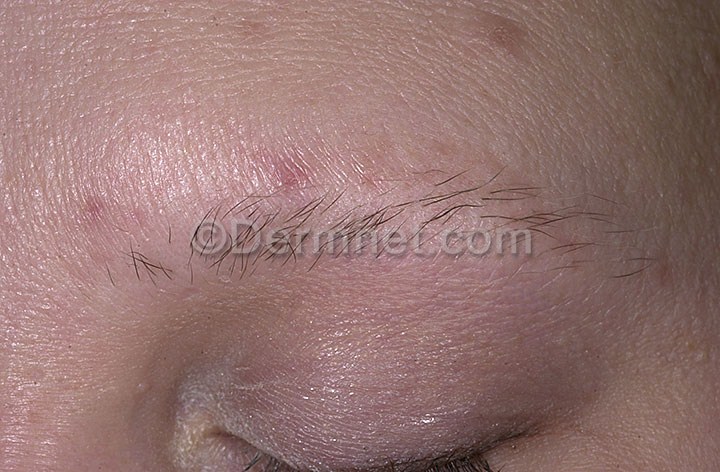
Disease: Hair Loss Photos Alopecia and other Hair Diseases